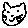
Label: cat